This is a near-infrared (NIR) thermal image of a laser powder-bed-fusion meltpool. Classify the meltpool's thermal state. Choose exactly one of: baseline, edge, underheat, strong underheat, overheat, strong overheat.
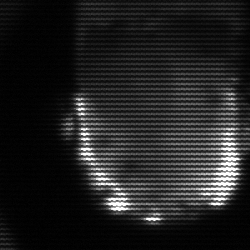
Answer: baseline